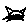
Label: cat